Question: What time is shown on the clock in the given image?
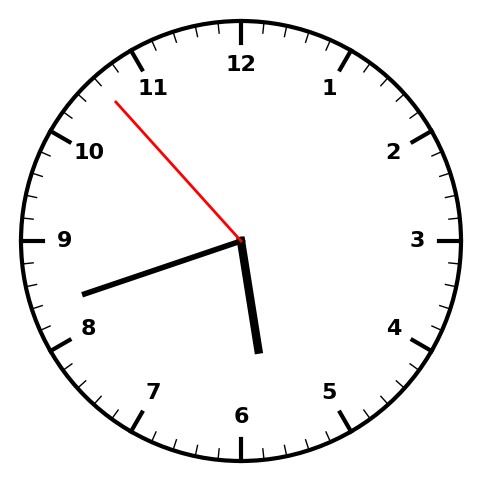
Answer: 05:41:53